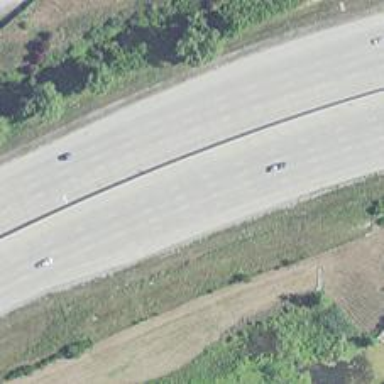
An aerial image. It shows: Motorway junction.